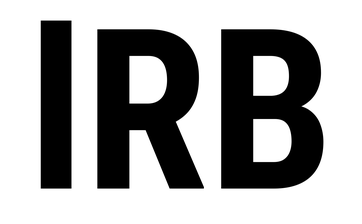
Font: Roboto_Condensed_Bold